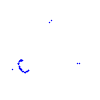
Particle: proton